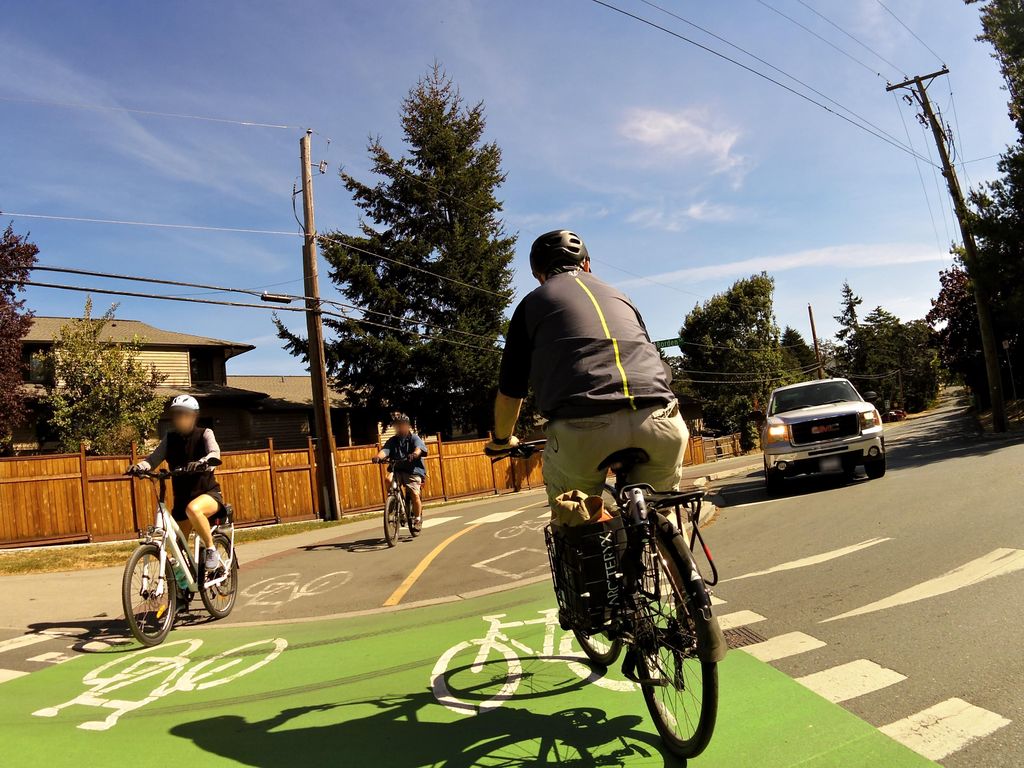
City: victoria